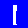
Digit: 1